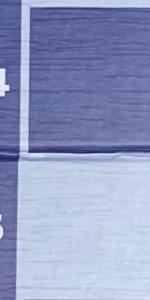
Label: Empty